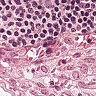
Metastatic tissue present: no